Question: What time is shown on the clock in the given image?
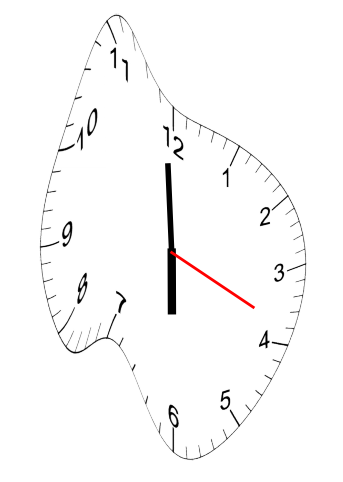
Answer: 05:59:19